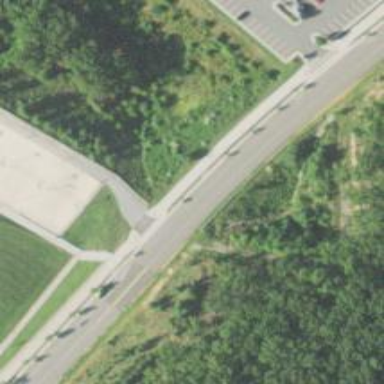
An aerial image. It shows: Crossing on the cycleway.